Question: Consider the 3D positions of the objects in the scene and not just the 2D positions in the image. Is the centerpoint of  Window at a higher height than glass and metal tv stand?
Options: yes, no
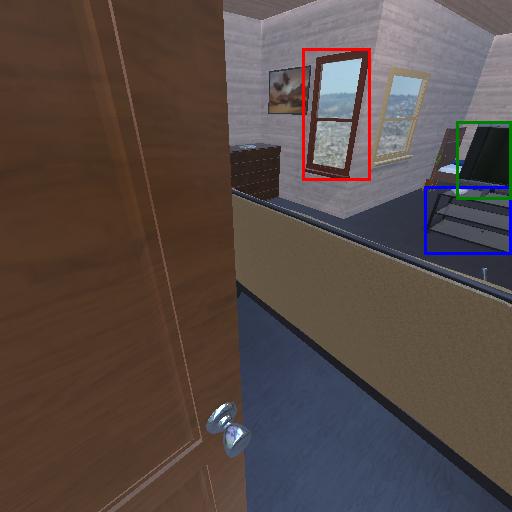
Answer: yes